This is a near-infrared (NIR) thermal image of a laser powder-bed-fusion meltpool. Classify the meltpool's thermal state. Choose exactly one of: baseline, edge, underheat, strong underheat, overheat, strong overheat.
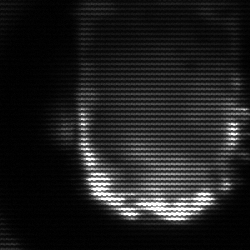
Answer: baseline